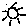
Label: sun